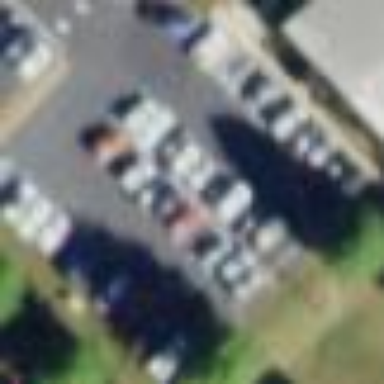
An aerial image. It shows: Parking area.